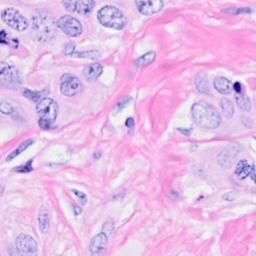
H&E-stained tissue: Breast